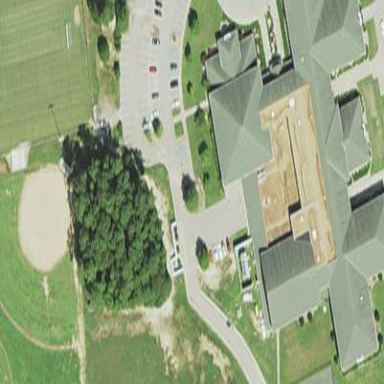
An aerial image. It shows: Middle school building.